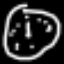
Label: clock